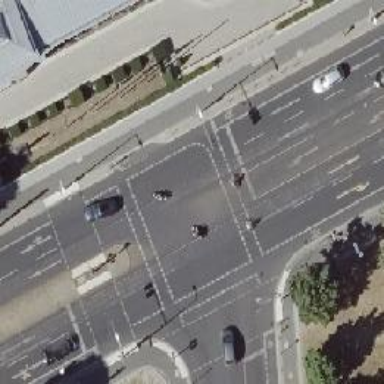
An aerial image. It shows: Tertiary road with asphalt surface. There is separate sidewalk and cycle lane on the left. No stopping is allowed for parking on both sides.